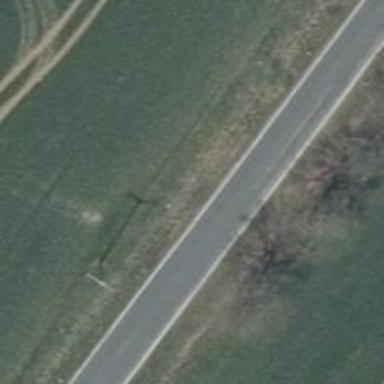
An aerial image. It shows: Secondary road with asphalt surface.